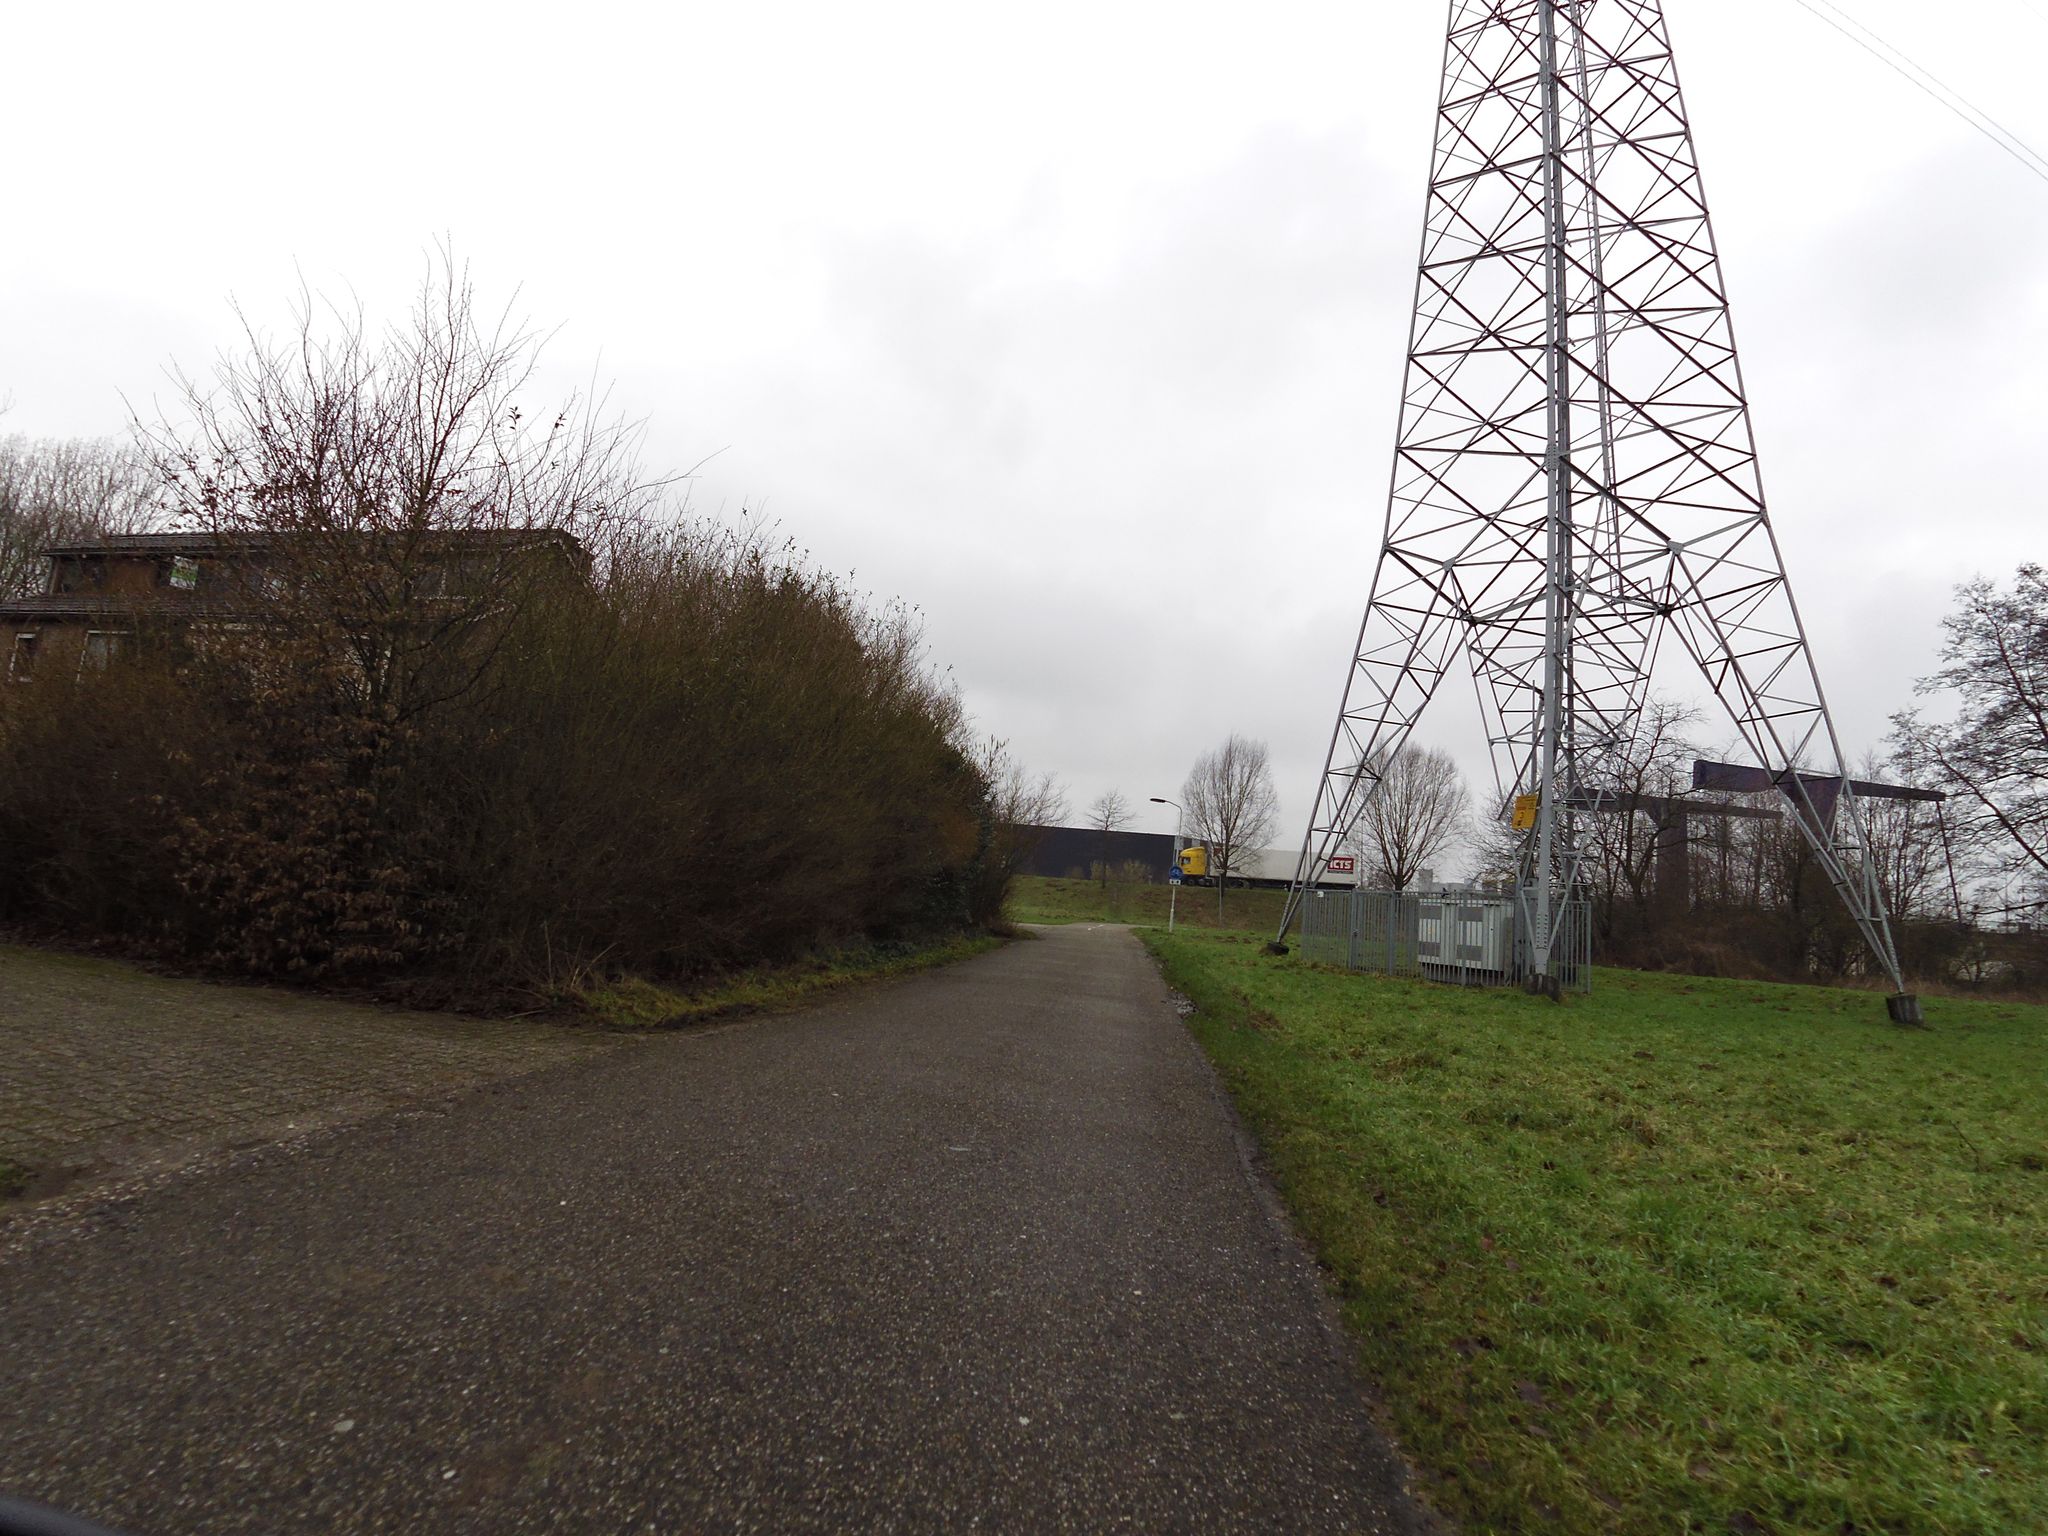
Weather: cloudy
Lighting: day
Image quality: good
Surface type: walking surface
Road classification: cycleway, unclassified
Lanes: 1
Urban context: suburban or peri-urban
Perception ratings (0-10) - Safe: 3.47, Lively: 0.89, Beautiful: 2.85, Boring: 7.67, Depressing: 2.72, Wealthy: 3.9